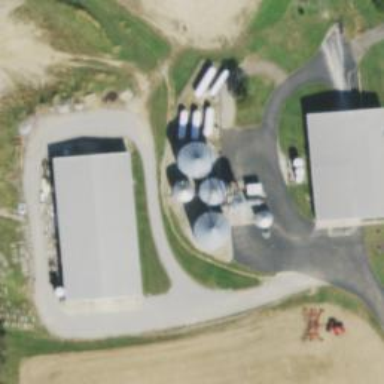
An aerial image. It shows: Silo.